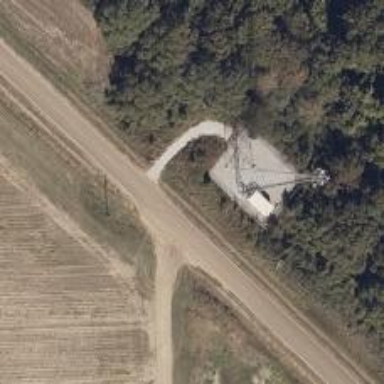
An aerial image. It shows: Communications tower of type communication.